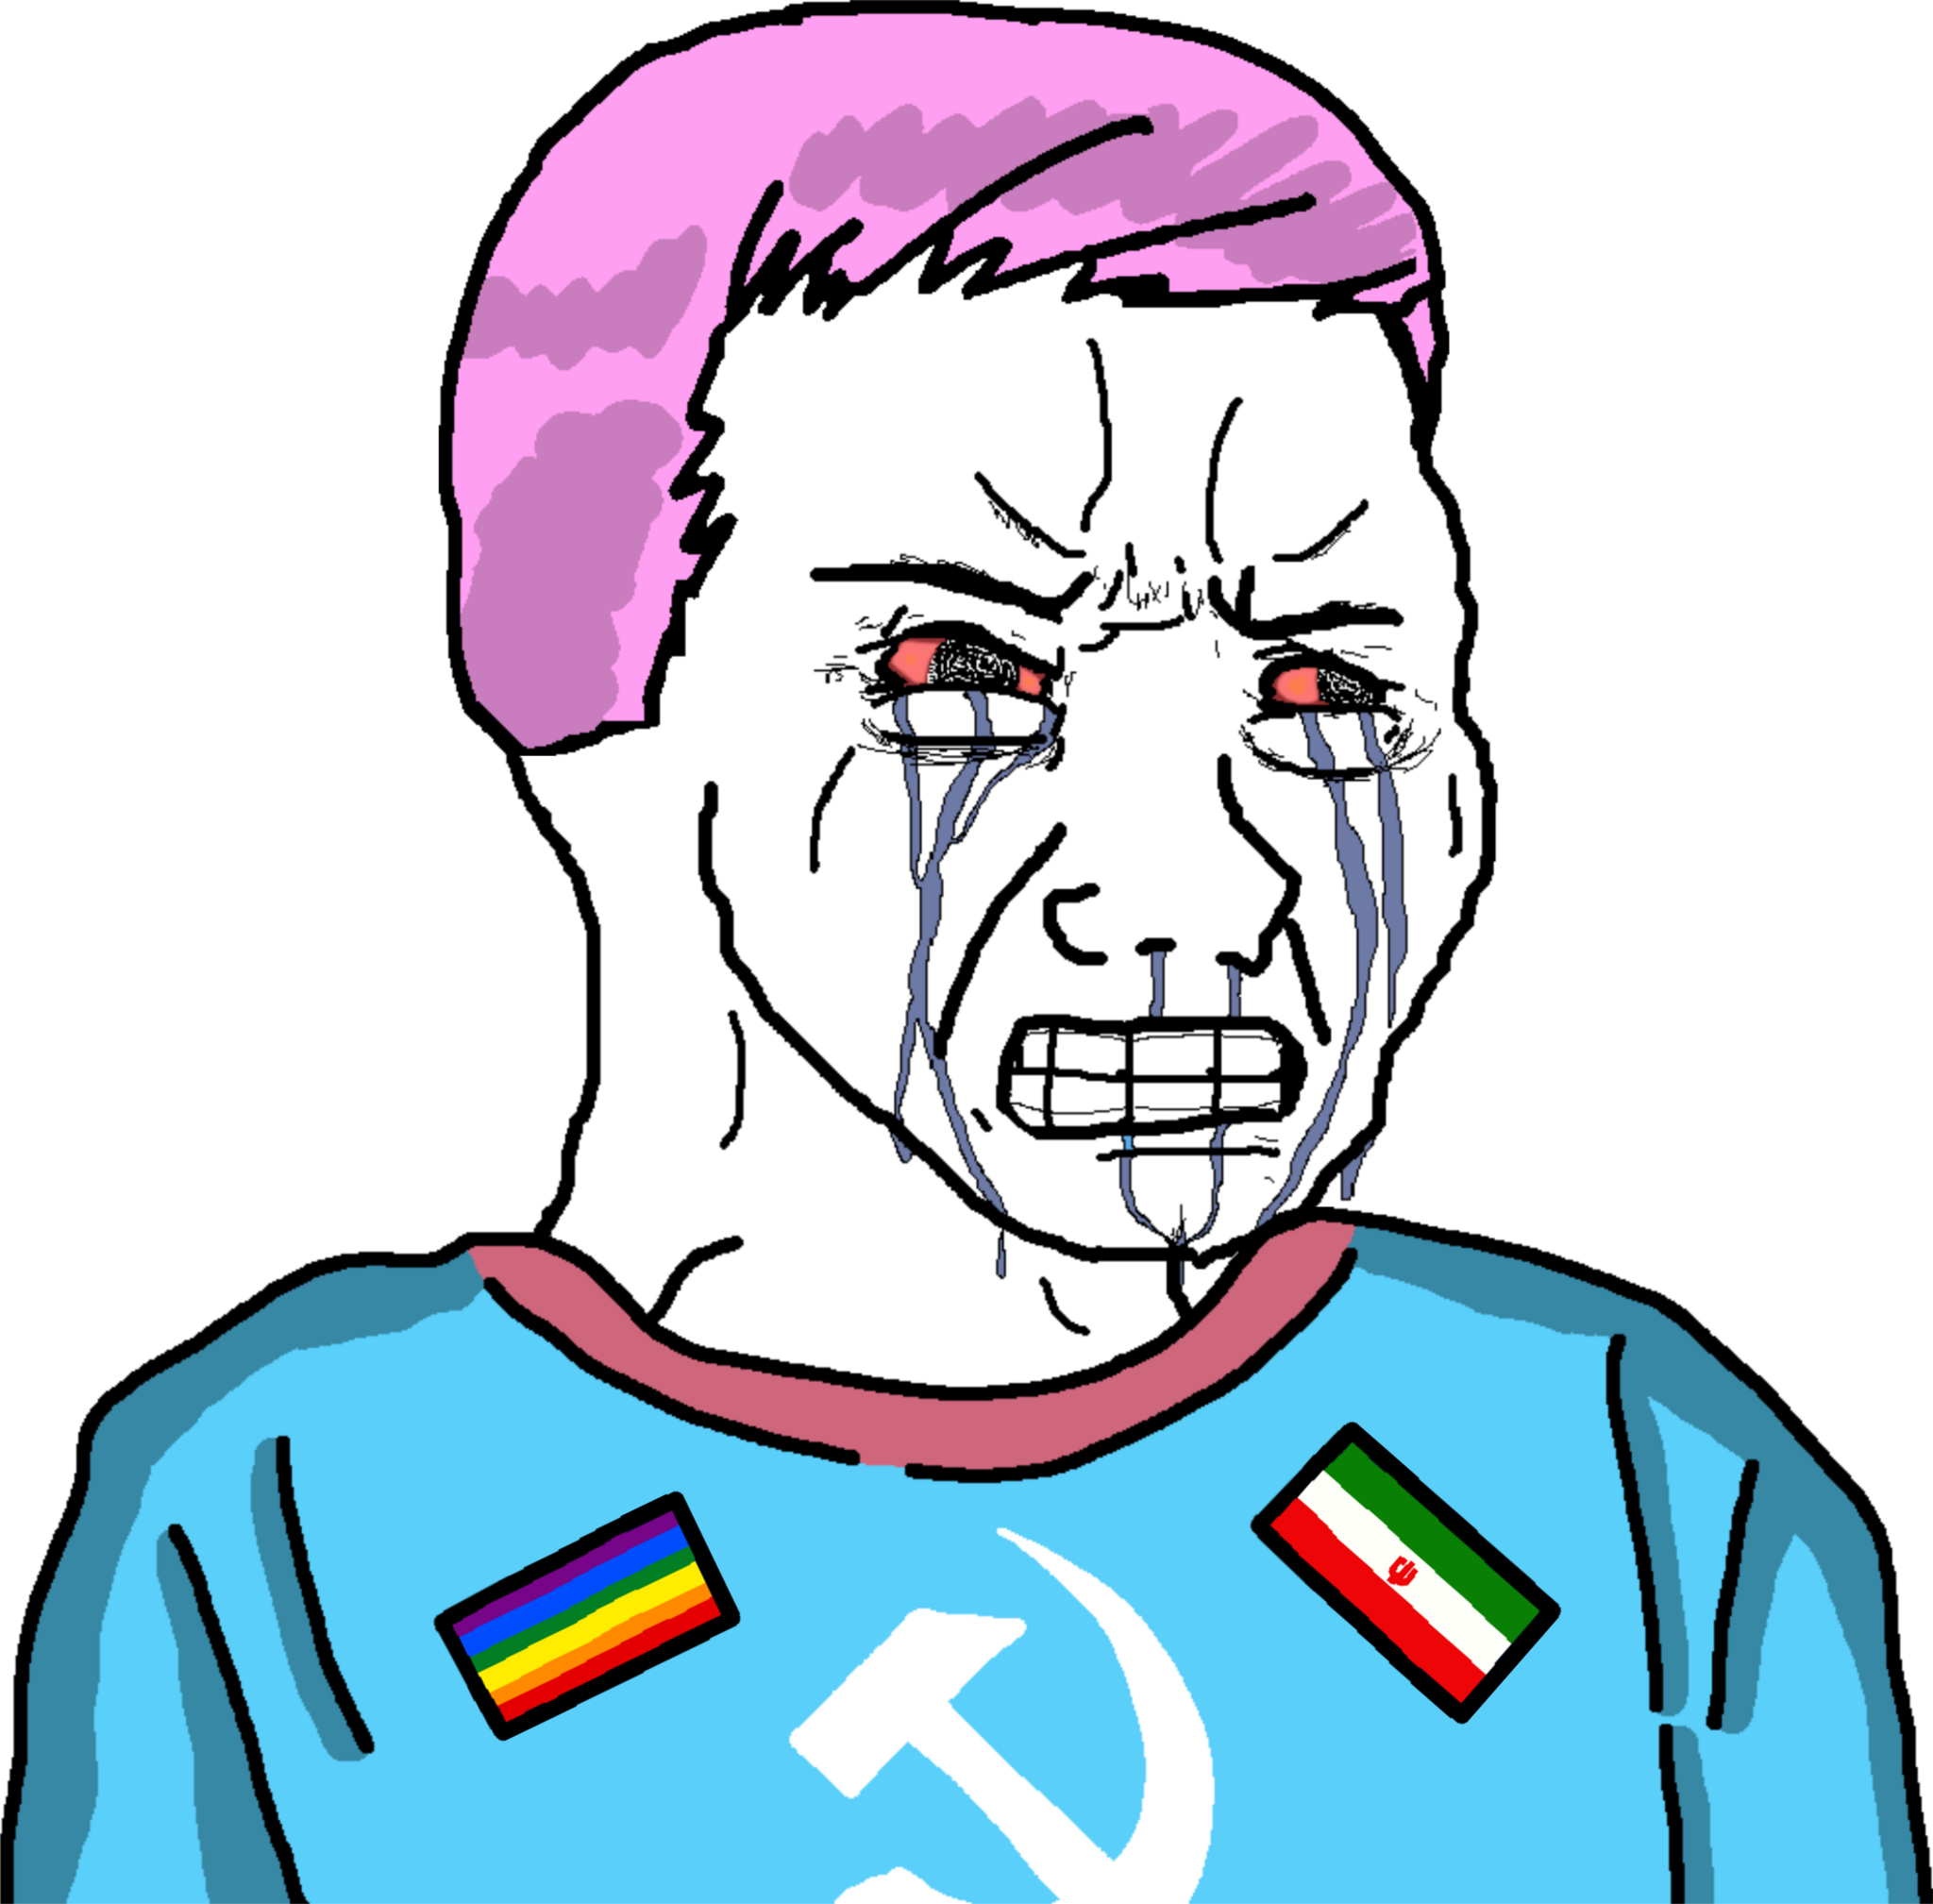
Label: 5_Crying_Wojak